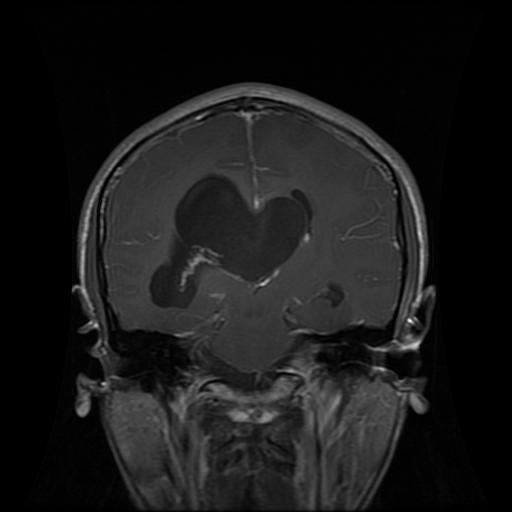
Label: glioma